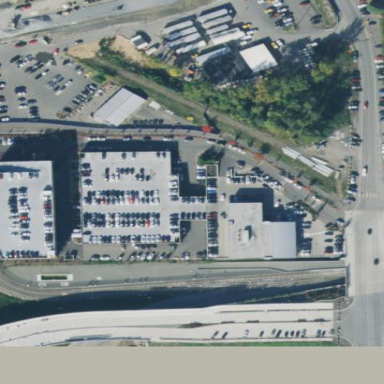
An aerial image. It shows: Building housing car shop.